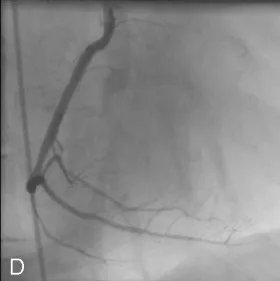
Coronary angiography ruling out relevant coronary artery disease. (D): right anterior oblique projection of the right coronary artery.
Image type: radiology (x_ray)